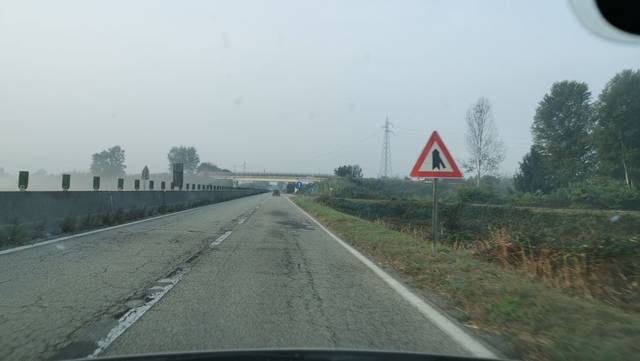
Region: Italy
Coordinates: 45.12, 7.762